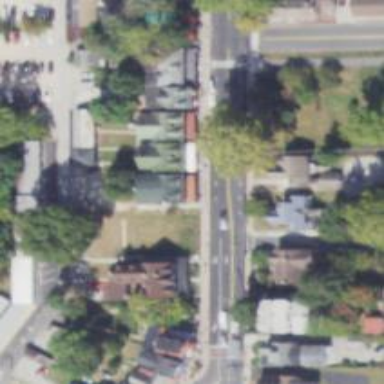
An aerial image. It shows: Residential road with asphalt surface and sidewalk on the left side.